Interaction volume radius: 10 \u00c5
Interaction volume height: 20 \u00c5
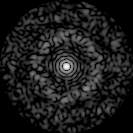
Disorder parameter: 0.8579